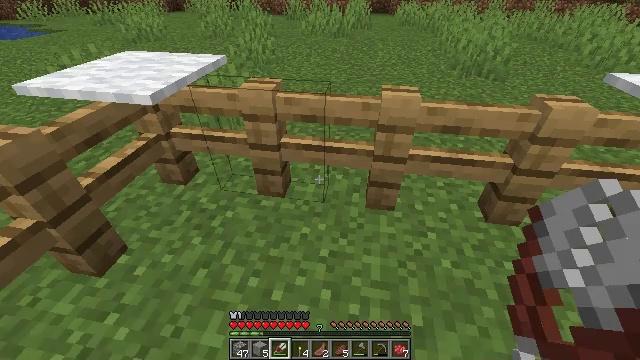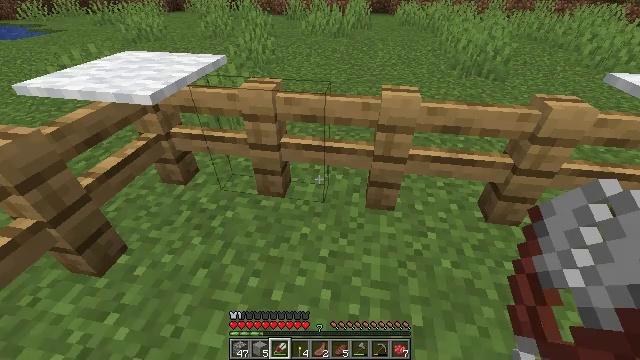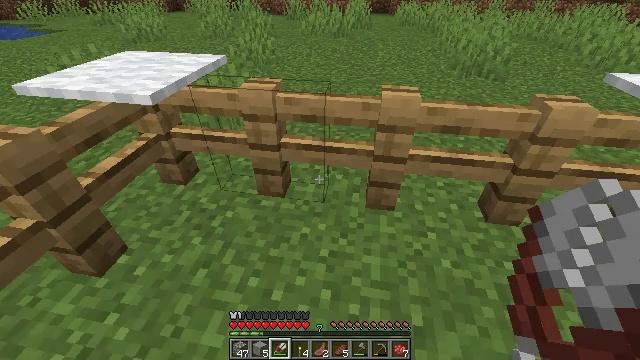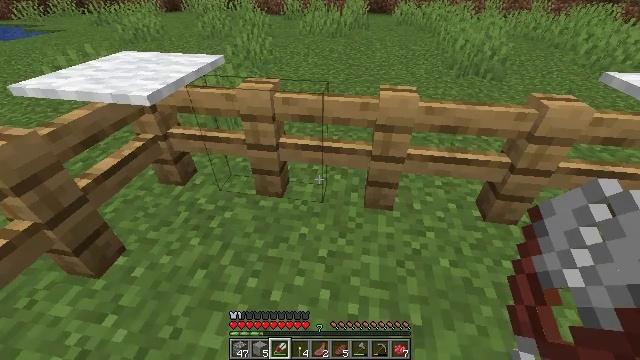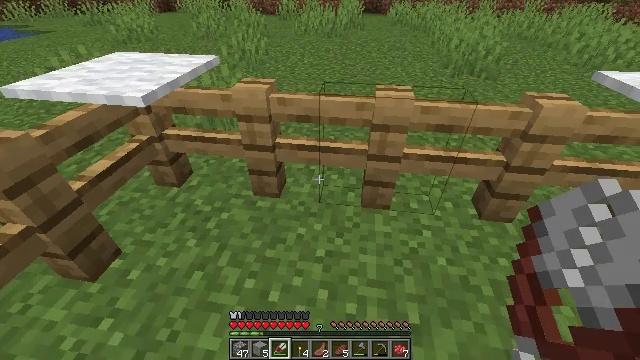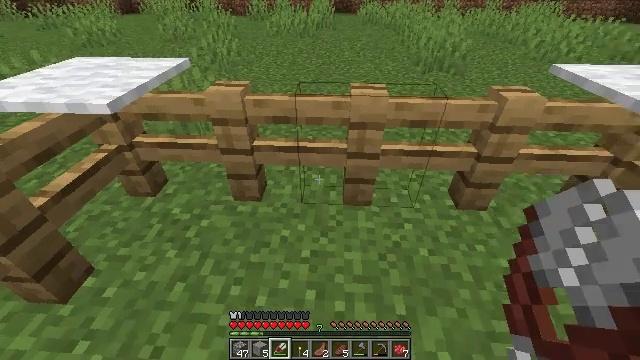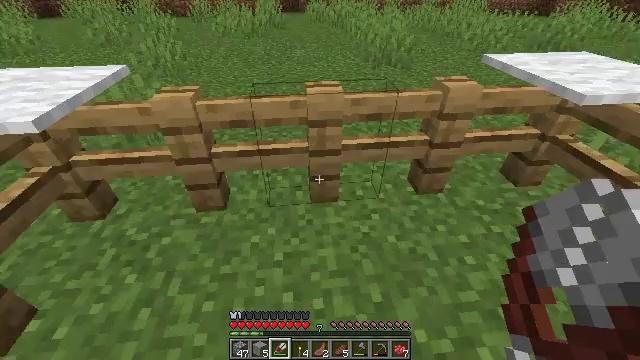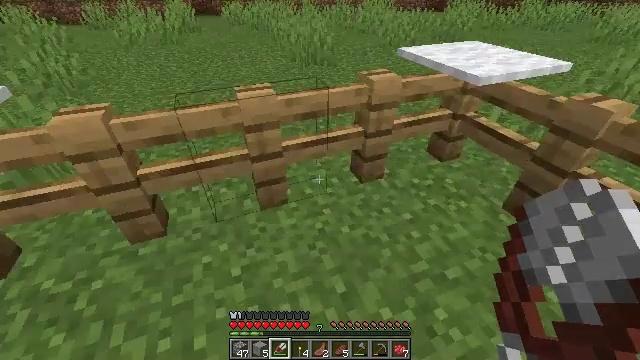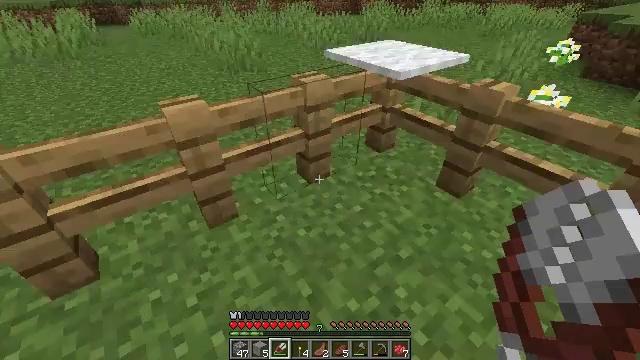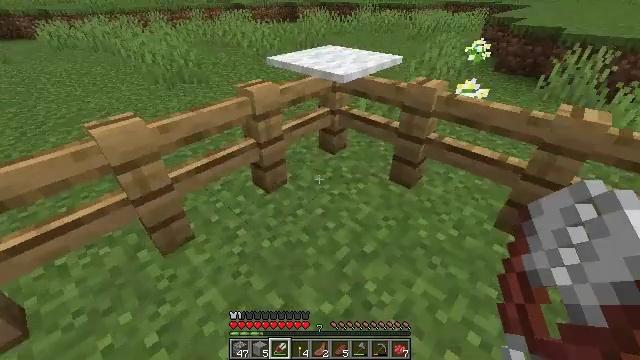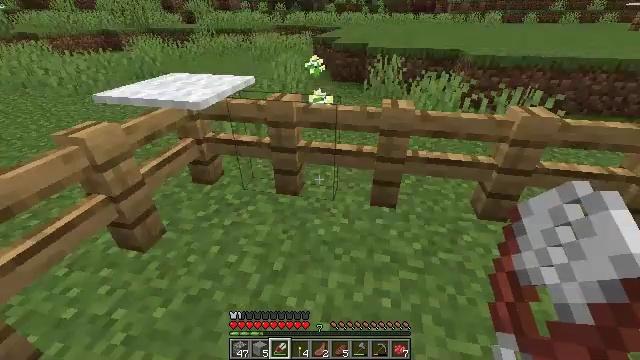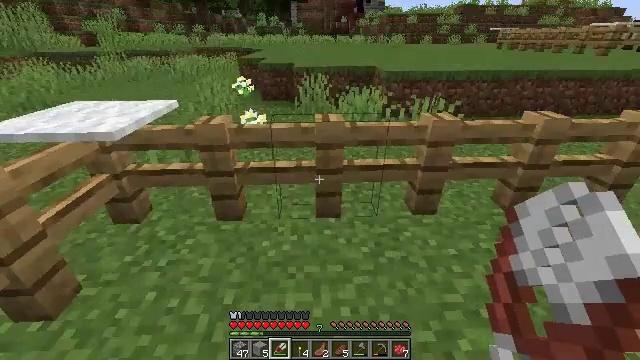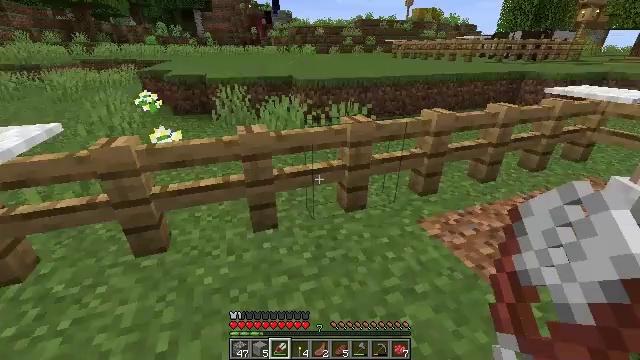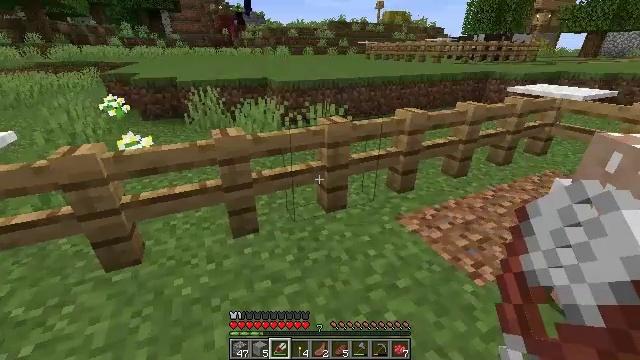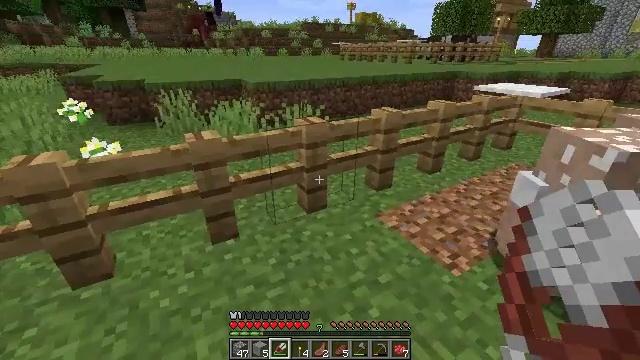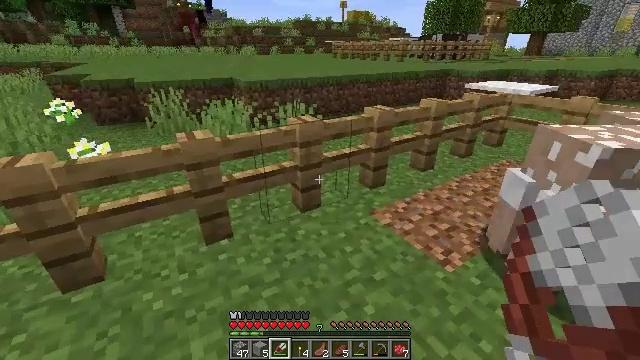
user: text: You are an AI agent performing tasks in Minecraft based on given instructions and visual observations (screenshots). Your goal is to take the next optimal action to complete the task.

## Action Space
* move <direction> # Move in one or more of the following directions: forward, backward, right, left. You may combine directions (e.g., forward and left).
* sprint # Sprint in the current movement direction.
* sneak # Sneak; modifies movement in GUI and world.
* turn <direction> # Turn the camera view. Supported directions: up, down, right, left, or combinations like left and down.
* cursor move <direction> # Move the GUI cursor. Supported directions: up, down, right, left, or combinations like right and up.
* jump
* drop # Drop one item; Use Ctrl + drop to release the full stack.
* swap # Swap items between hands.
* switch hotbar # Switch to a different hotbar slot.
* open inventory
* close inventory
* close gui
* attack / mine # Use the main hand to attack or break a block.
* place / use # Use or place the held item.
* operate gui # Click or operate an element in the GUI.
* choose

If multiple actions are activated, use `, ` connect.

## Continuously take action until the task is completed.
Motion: motion action
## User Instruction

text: Open the crafting table to make an iron door with iron ingots.
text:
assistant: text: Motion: close inventory
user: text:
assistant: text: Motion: no_op
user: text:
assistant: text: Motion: no_op
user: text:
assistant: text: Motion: no_op
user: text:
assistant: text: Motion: turn right
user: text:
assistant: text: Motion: turn right
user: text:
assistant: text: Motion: turn right
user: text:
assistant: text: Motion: turn right
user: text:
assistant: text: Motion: turn right and up
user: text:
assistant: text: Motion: turn right and up
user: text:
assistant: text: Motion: turn right and up
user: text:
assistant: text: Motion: turn right and up
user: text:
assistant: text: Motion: turn right
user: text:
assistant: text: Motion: turn right
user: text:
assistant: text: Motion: turn right
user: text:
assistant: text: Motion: turn right
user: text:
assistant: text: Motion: turn right and down
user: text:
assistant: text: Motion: turn right
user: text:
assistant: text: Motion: turn right
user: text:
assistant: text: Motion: move forward, turn right and up
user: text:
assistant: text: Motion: move forward, turn right
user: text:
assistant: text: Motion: move forward
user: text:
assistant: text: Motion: move forward
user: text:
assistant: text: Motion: move forward
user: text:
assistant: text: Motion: no_op
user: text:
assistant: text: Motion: no_op
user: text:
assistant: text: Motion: no_op
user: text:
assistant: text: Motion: no_op
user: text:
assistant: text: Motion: no_op
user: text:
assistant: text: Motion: turn left